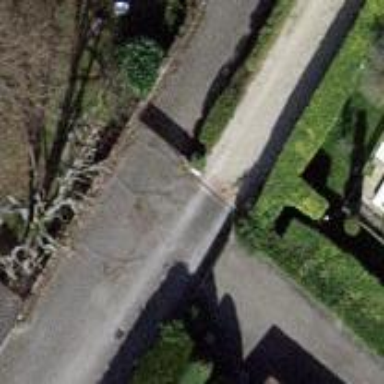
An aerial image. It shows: Driveway leading to service road.